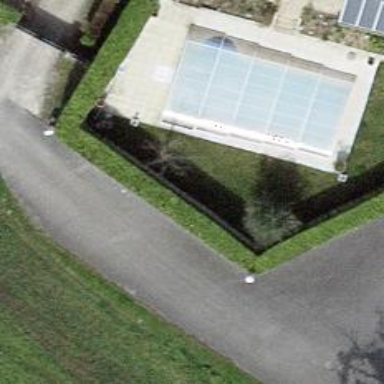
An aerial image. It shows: Hedge barrier.